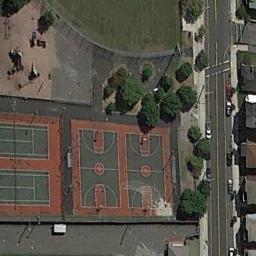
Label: basketball_court